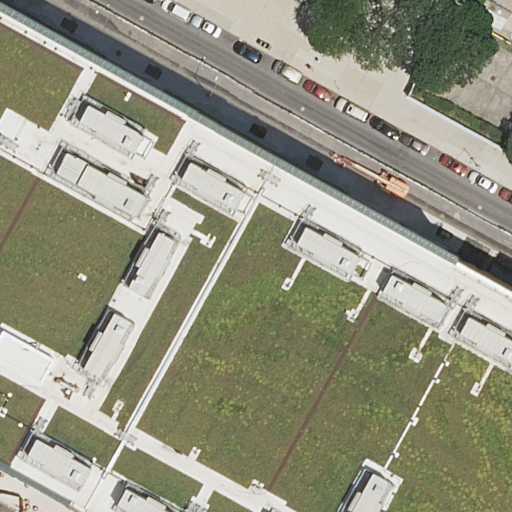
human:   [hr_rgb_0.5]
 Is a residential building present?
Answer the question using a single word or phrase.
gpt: yes

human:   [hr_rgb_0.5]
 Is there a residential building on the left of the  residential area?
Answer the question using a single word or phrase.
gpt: no

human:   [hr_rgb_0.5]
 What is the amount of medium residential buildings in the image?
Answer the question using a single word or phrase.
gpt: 0

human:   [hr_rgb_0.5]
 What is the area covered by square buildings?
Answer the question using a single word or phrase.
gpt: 0m2

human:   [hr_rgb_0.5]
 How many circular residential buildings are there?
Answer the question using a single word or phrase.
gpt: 0

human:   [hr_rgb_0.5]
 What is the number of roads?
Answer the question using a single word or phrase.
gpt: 1

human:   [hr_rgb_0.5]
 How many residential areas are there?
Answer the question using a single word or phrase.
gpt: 1

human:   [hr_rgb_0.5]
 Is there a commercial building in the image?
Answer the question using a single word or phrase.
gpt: no

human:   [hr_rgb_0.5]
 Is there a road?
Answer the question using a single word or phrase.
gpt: yes

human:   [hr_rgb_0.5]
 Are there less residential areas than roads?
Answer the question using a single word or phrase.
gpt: no

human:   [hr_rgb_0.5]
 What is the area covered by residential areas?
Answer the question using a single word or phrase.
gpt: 10264m2

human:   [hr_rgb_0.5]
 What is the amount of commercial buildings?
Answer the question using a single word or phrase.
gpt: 0

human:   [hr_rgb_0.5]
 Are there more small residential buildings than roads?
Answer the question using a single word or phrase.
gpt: no

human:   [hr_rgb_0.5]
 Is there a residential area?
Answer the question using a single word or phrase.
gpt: yes

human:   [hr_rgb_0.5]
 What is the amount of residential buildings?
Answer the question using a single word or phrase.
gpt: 1

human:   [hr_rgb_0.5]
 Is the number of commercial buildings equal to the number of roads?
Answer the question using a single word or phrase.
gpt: no

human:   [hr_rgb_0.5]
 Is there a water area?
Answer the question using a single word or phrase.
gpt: no

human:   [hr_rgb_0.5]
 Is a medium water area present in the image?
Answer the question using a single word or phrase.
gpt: no

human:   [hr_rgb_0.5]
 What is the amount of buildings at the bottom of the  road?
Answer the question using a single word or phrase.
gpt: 1

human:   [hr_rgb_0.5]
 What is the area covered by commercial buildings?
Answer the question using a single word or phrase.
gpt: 0m2

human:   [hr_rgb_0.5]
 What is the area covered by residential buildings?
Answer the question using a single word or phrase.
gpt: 4732m2

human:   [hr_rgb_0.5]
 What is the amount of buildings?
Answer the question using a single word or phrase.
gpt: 1

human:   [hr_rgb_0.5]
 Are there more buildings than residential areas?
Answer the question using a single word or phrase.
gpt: no

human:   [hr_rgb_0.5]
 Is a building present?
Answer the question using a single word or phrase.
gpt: yes

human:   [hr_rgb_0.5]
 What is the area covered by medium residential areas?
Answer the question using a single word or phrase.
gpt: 0m2

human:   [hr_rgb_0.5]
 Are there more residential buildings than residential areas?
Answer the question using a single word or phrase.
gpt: no

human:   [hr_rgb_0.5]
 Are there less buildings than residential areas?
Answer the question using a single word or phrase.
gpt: no

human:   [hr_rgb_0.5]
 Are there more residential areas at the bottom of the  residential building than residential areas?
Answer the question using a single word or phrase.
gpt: no

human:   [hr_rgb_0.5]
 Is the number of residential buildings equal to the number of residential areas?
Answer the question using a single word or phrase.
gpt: yes

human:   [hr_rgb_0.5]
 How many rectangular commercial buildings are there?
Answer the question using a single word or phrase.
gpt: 0

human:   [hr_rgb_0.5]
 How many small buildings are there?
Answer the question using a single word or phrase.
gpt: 0

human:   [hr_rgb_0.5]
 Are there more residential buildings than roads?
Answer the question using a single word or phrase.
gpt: no

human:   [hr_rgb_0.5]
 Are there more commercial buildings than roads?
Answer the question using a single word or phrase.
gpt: no

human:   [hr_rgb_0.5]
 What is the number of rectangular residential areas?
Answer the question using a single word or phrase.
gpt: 1

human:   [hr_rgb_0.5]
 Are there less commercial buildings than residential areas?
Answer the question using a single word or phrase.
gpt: yes

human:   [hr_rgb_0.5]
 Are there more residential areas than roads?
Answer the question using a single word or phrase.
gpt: no

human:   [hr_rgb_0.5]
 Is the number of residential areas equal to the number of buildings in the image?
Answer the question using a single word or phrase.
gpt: yes

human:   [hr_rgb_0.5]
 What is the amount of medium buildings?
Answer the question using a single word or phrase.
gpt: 0

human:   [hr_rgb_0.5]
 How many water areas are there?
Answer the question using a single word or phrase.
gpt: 0

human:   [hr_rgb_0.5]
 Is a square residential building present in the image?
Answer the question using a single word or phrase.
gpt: no

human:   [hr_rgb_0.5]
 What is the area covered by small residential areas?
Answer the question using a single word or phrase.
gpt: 0m2

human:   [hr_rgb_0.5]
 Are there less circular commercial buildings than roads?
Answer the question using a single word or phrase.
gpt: yes

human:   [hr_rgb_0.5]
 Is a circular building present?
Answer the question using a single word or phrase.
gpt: no

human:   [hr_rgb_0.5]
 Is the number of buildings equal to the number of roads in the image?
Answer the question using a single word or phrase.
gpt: yes

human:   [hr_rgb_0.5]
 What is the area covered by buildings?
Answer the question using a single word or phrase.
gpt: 4732m2

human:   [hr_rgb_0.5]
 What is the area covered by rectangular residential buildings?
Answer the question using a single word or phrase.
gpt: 4732m2

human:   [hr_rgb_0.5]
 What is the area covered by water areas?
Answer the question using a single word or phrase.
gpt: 0m2

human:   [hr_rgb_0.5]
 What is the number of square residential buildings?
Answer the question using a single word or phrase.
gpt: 0

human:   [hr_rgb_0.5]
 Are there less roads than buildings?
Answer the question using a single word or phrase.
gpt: no

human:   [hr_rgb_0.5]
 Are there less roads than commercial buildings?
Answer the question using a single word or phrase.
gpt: no

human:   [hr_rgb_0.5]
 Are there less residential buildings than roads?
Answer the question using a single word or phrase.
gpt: no

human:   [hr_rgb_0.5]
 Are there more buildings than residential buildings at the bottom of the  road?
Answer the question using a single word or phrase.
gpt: no

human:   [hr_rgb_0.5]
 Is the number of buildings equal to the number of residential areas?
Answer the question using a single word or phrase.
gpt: yes

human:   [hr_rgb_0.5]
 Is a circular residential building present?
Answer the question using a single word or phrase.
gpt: no

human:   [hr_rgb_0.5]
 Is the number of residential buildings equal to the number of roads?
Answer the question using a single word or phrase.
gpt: yes

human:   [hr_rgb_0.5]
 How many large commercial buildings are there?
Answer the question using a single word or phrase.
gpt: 0

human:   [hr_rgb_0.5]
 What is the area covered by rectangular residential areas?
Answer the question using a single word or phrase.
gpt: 10264m2

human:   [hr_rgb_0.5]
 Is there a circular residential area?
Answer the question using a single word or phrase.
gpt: no

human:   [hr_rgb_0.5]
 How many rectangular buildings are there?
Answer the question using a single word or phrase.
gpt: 1

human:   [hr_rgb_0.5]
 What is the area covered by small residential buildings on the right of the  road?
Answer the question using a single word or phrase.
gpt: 0m2

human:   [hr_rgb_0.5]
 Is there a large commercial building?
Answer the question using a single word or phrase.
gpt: no

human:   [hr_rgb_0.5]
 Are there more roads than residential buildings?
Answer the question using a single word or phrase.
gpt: no

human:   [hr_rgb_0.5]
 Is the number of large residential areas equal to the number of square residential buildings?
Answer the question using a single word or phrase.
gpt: no

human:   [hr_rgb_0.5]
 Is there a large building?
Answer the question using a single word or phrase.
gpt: yes